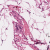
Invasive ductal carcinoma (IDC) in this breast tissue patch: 0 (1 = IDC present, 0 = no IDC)